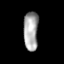
Tissue: skin
Cell type: Others
Senescence score: 0.7026
Nuclear area (px): 562
Mean DAPI intensity: 166.117